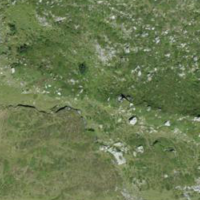
EUNIS habitat code: 26
Species observed at this site:
Gentiana brachyphylla